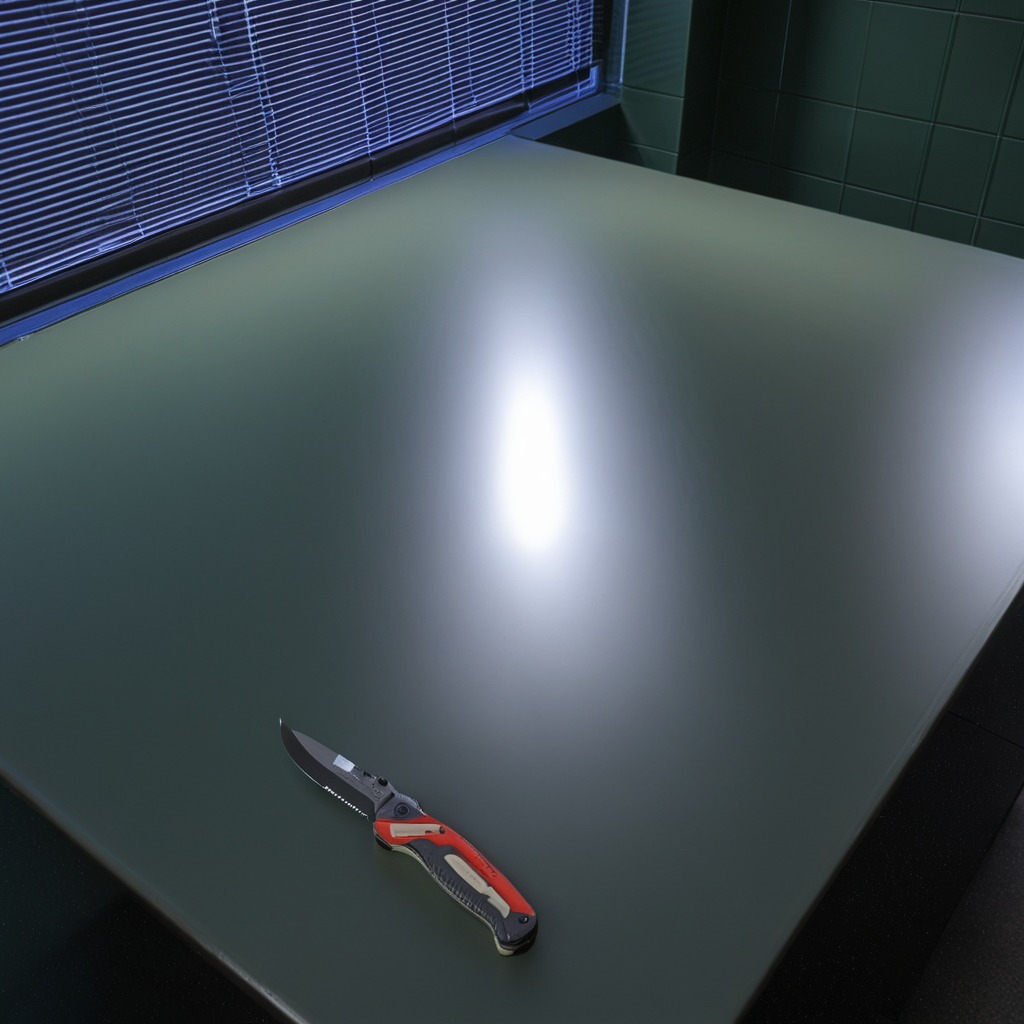
A utility knife lies on the table in the railway signal maintenance room.